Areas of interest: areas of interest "Scientific Research Institution"
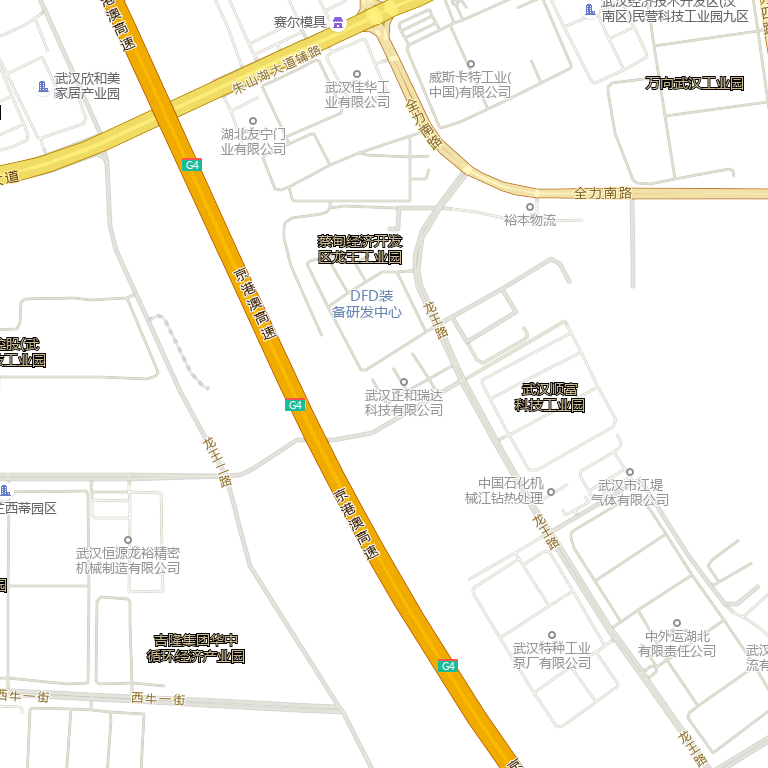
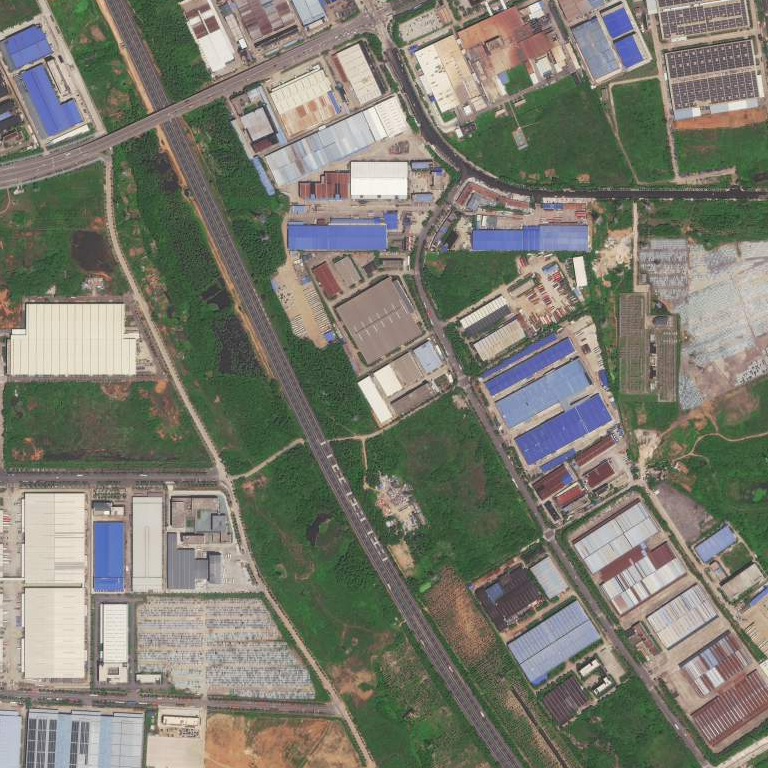